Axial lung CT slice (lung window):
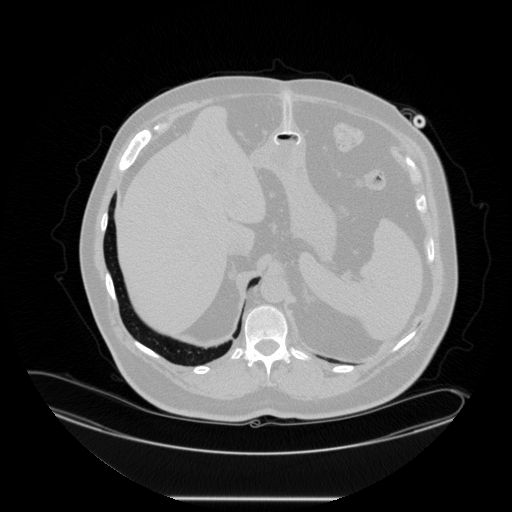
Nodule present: no